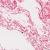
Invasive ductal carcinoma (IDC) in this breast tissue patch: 0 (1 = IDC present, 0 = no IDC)